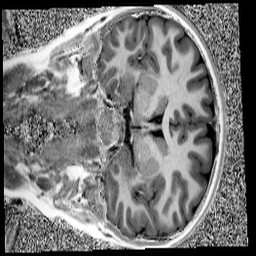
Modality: UNIT1
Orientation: coronal
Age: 9
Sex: female
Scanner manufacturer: siemens
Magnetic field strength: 3 T
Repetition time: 4 s
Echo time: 0.00303 s